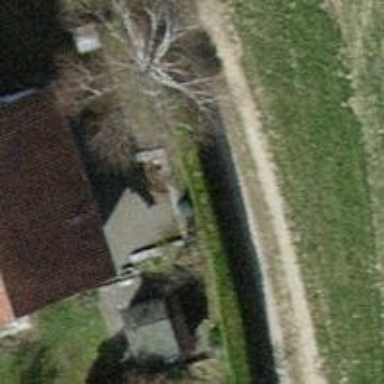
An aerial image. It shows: Hedge acting as barrier.